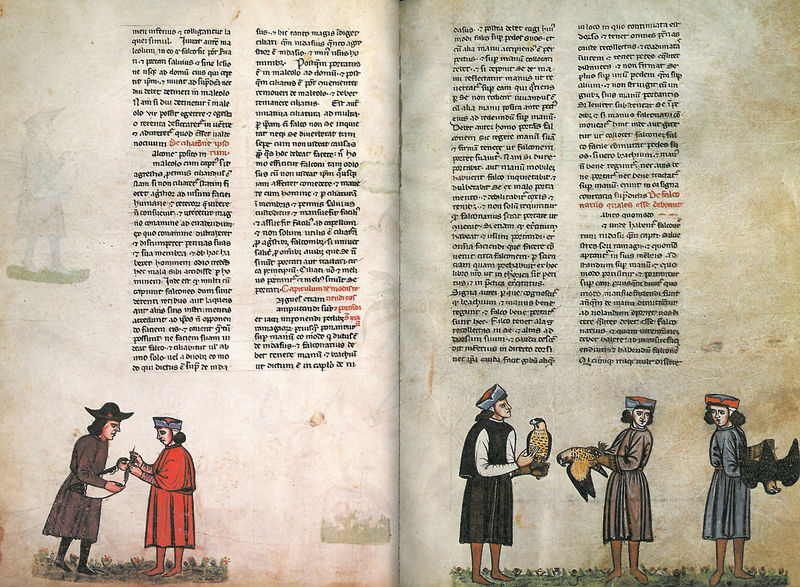
Titel: Falkenbuch Friedrichs des II.; De arte venandi cum avibus
Institution: Rom, Biblioteca Vaticana
Schlagwörter: falke, vogel, menschen, hut, hüte, männer, schwarz, weiss, rot, leute, alt, vögel, personen, schrift, buch, illustration, text, buchstaben, seiten, mittelalter, miniatur, handschrift, latein, lateinisch, falkner, falken, friedrich ii, falkenbuch